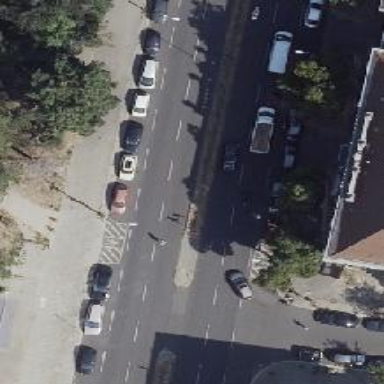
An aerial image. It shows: Footway located on traffic island.